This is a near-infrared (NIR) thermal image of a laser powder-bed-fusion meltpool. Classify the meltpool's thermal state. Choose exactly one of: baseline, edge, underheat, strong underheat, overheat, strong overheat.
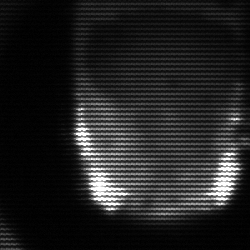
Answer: baseline